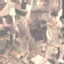
Land use / land cover class: PermanentCrop